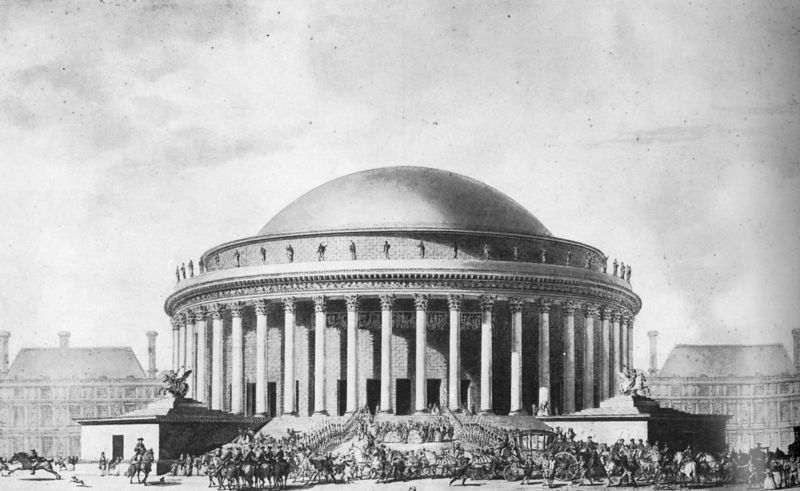
Titel: Entwurf für die Oper in Paris
Künstler: Etienne-Louis Boullée
Institution: Paris, Bibliothèque Nationale
Schlagwörter: himmel, menschen, stadt, fenster, grau, hintergrund, stützen, säule, säulen, zeichnung, dach, gebäude, leute, architektur, häuser, theater, pferd, pferde, reiter, rund, runf, statue, dächer, schornsteine, kutsche, kutschen, platz, figuren, wagen, kuppel, schlacht, treppe, treppen, soldaten, stufen, denkmal, druck, stich, heer, pantheon, rom, halbrund, triumph, griechenland, etagen, kanonen, tempel, ankunft, spalier, pegasus, kapitol, bauwerke, pferdewagen, rotunde, halbkugel, aufmarsch, entourage, hale